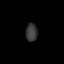
Tissue: prostate
Cell type: T cells
Senescence score: 0.3069
Nuclear area (px): 209
Mean DAPI intensity: 55.828